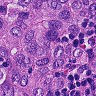
Metastatic tissue present: yes